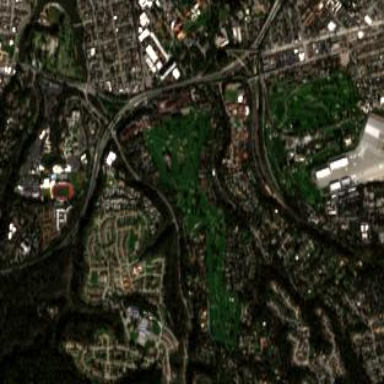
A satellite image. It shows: Golf course.